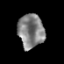
Tissue: prostate
Cell type: T cells
Senescence score: 0.2663
Nuclear area (px): 860
Mean DAPI intensity: 131.458